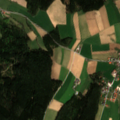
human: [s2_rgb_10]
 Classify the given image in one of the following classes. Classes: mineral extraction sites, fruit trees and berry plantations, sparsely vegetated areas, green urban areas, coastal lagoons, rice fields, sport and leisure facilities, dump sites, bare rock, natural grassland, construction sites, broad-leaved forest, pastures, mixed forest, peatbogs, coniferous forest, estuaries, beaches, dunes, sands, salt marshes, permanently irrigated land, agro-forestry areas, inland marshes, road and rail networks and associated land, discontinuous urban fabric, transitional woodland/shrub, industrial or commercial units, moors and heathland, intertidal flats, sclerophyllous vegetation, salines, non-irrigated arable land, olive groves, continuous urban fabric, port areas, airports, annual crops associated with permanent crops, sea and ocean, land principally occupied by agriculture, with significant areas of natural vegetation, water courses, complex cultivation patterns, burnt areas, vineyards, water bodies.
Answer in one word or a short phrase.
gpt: non-irrigated arable land, complex cultivation patterns, coniferous forest